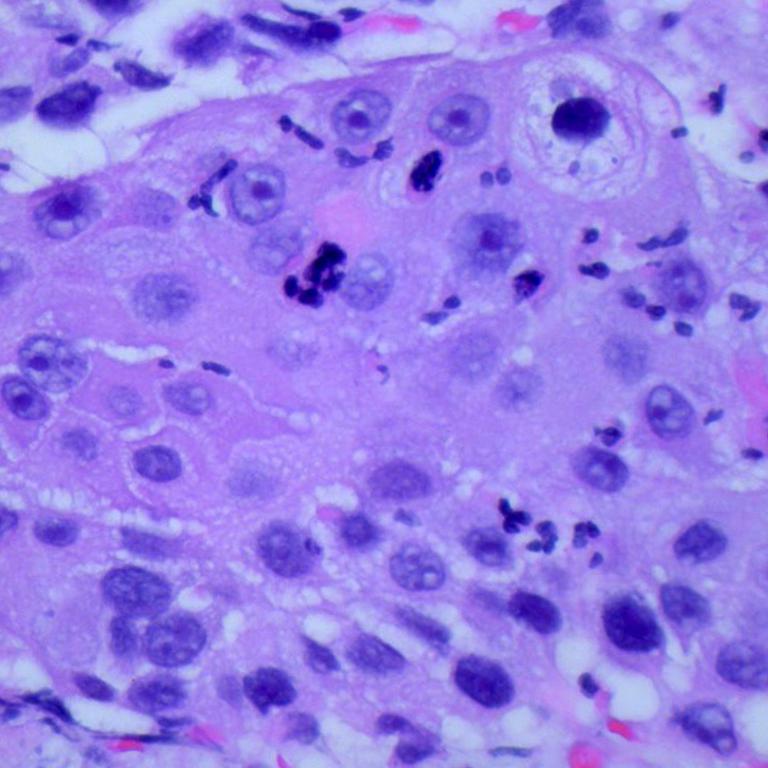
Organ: lung
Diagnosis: squamous carcinomas